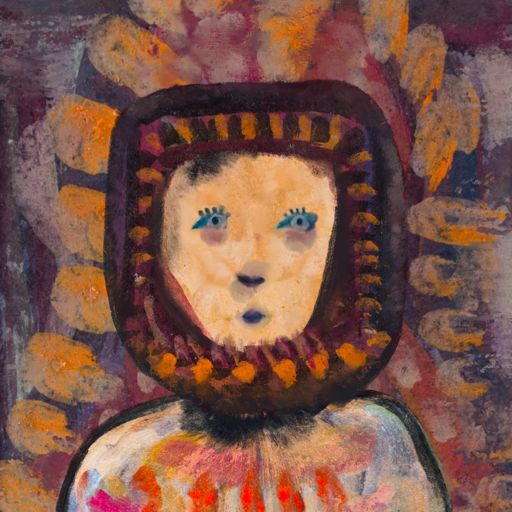
Background: Doll, Head And Neck Front: Childish, Face Front: Hill_Girl, Bust: Childish, Hair Front: Doll, Head Accessory: Blank, Second Necklace: Blank, Necklace: Blank, Baby: Blank